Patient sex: M
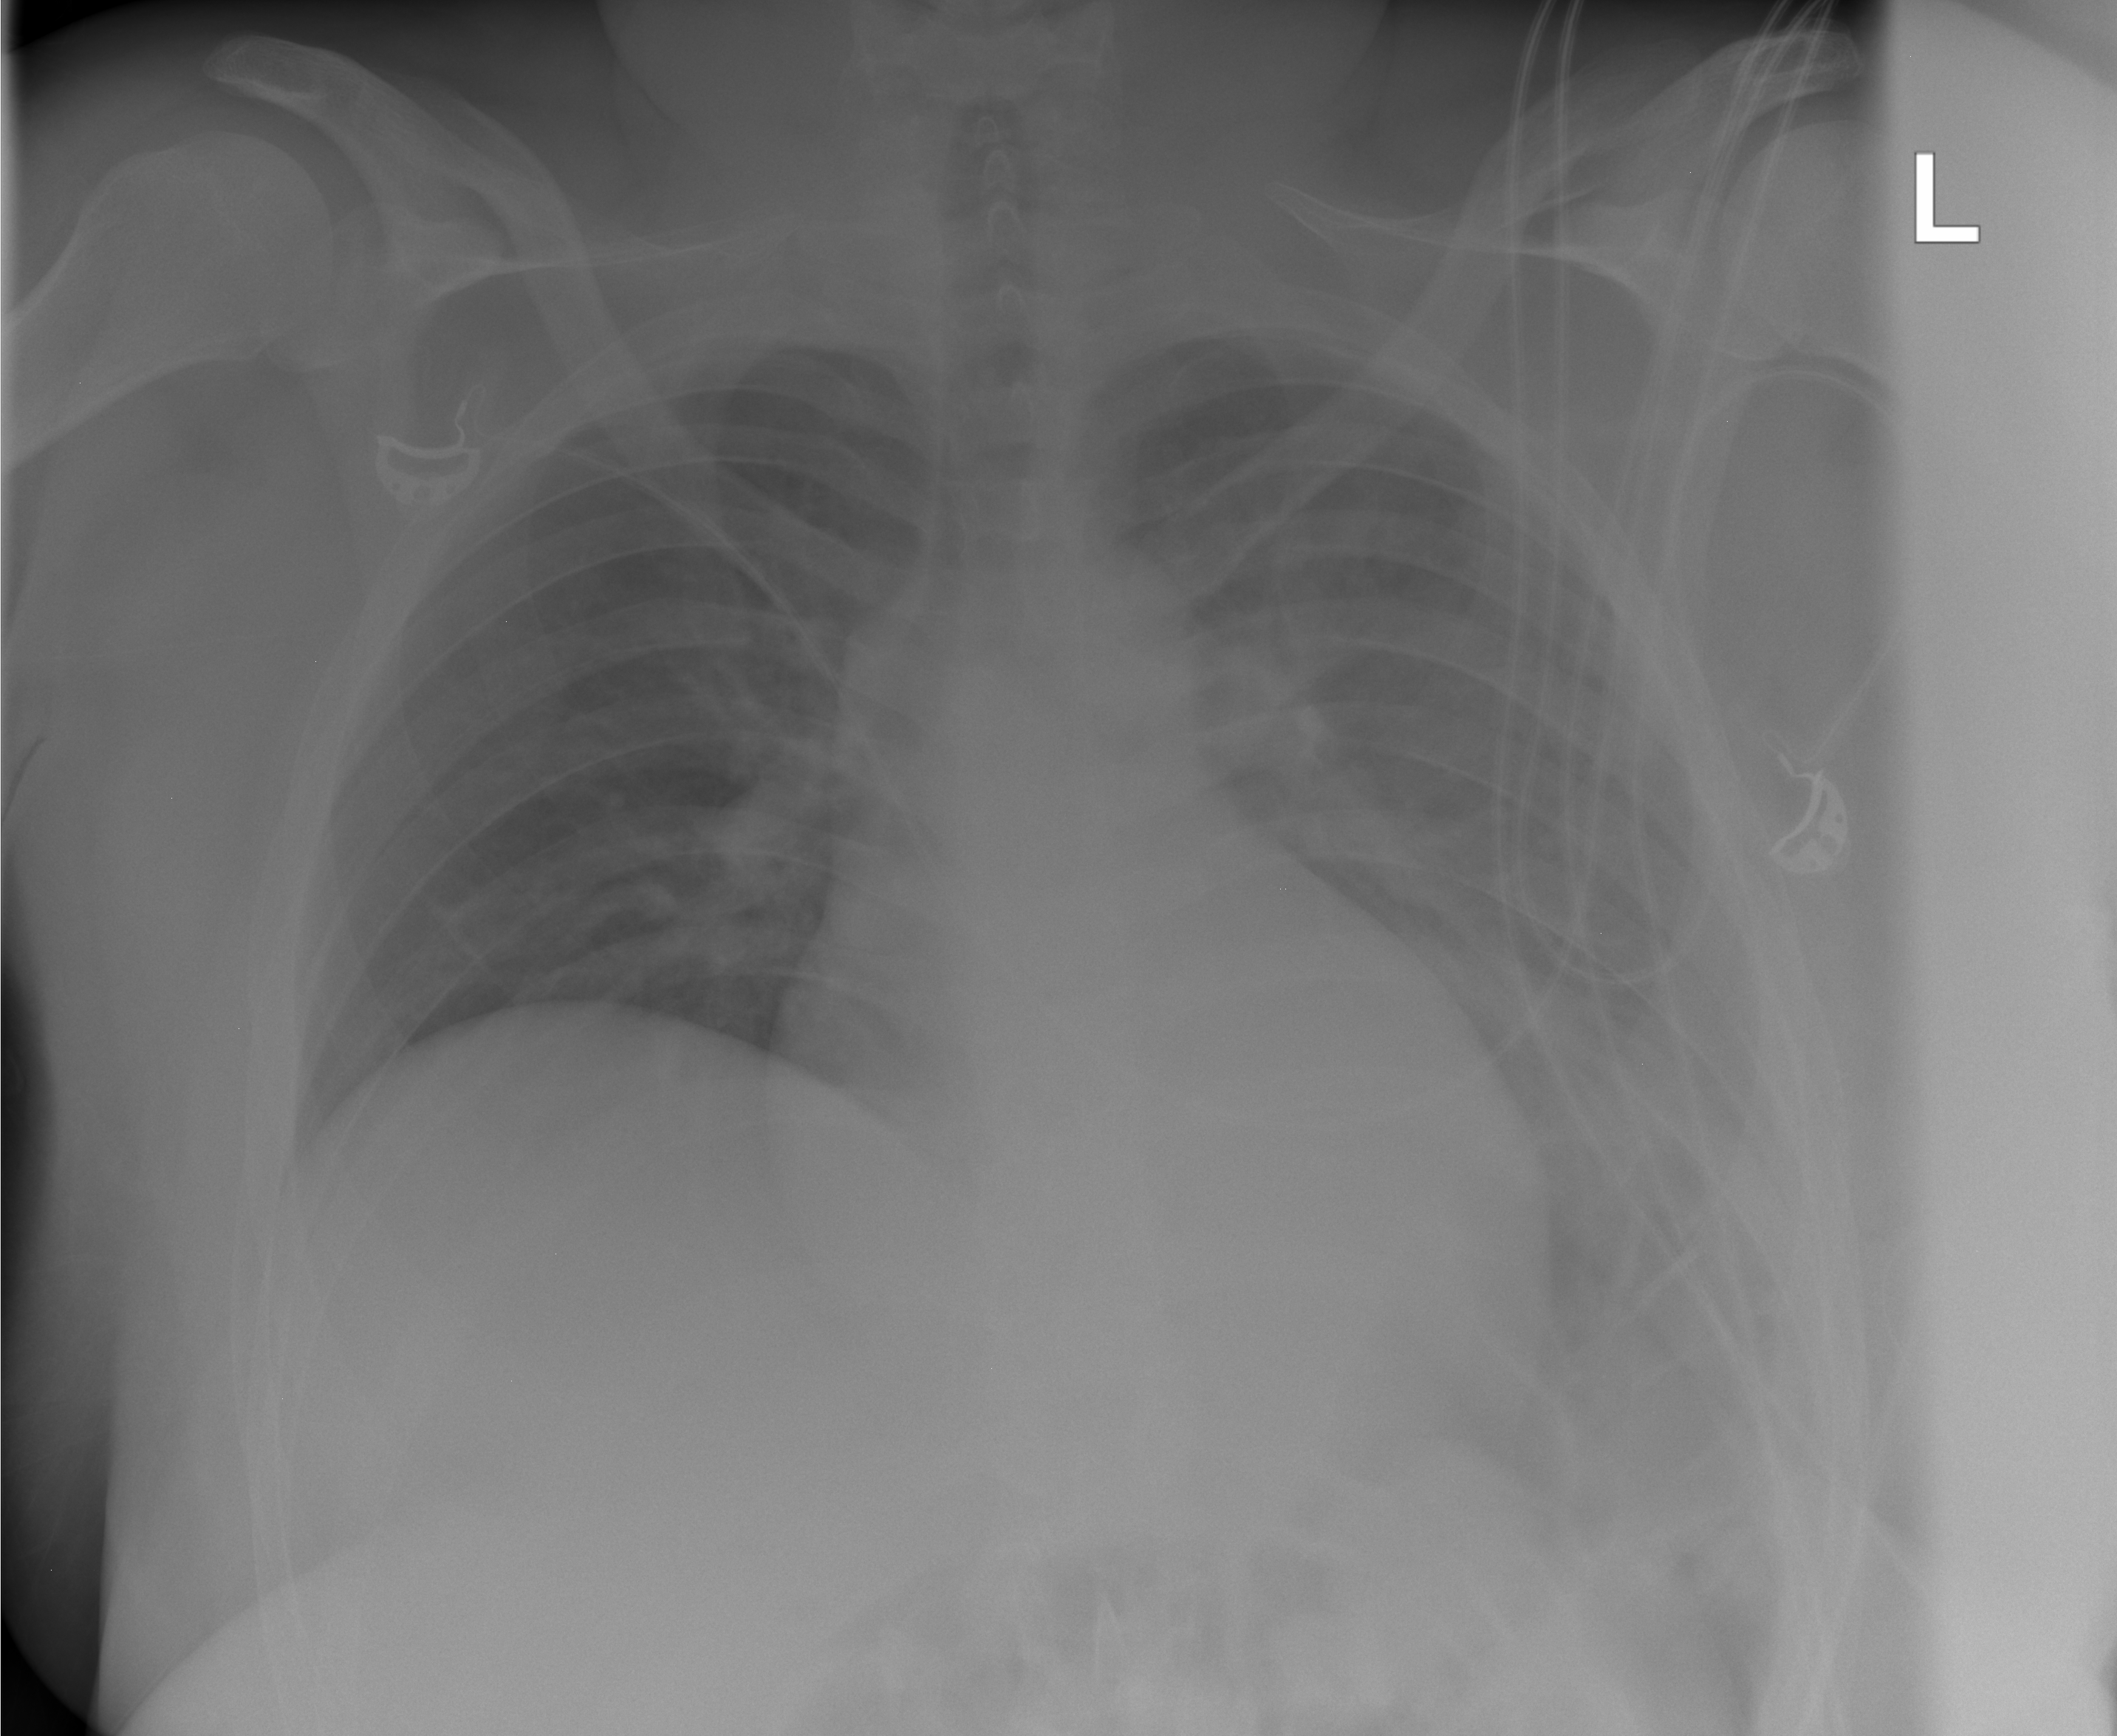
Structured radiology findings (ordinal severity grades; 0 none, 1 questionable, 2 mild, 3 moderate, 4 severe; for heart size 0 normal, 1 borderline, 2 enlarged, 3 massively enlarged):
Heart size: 0
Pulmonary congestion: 0
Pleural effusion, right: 0
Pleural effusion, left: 2
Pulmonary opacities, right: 0
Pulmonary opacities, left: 0
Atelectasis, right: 0
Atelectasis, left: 2